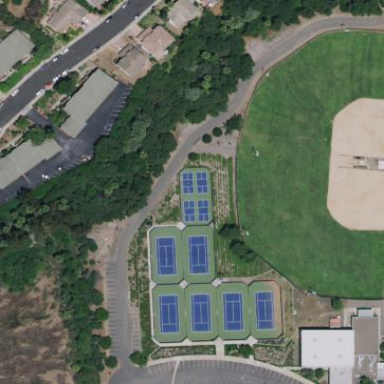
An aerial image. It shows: Tennis court in leisure pitch.